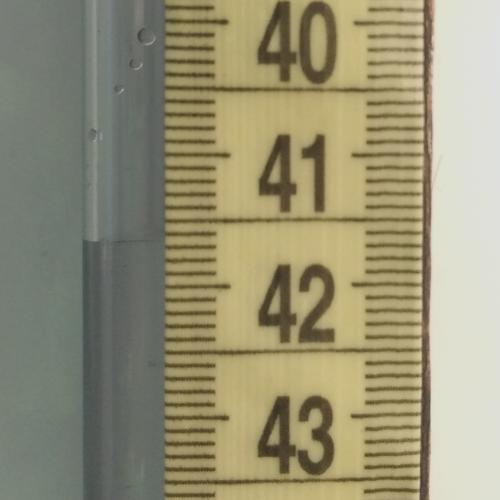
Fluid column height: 41.7 cm